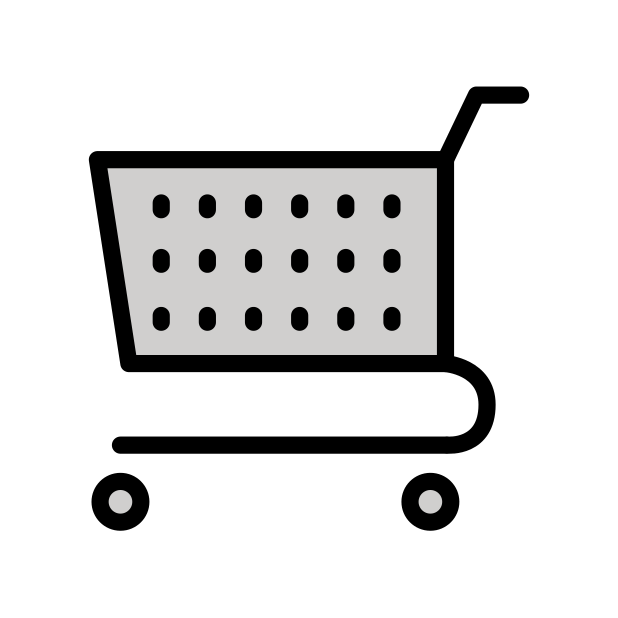
shopping cart